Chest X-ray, AP view. Patient: 70 years old, sex F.
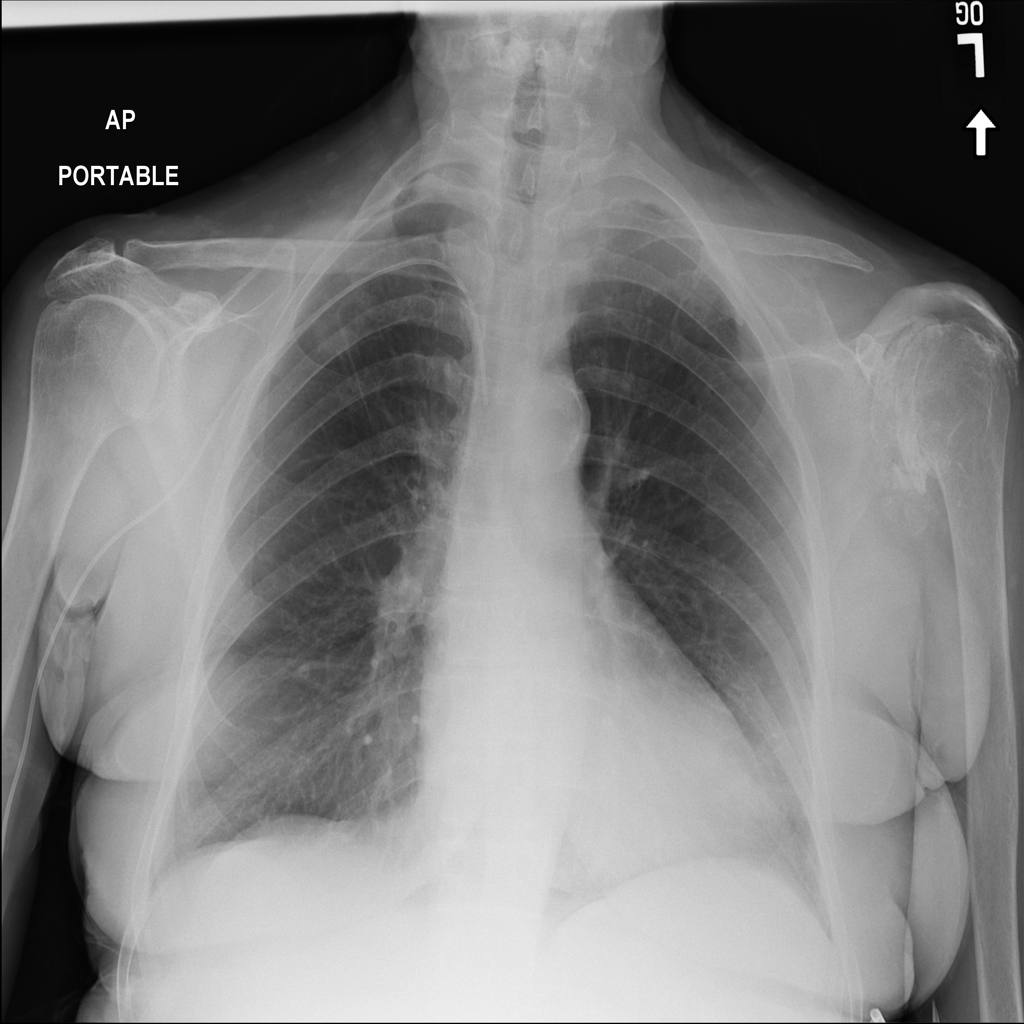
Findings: Pleural_Thickening